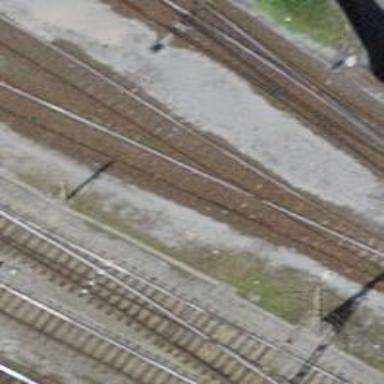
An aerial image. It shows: Single-track railway yard.